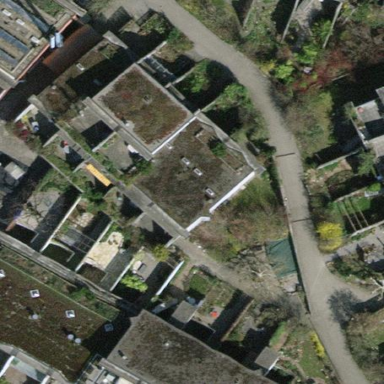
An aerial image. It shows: Terrace building.